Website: macys
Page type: gifting
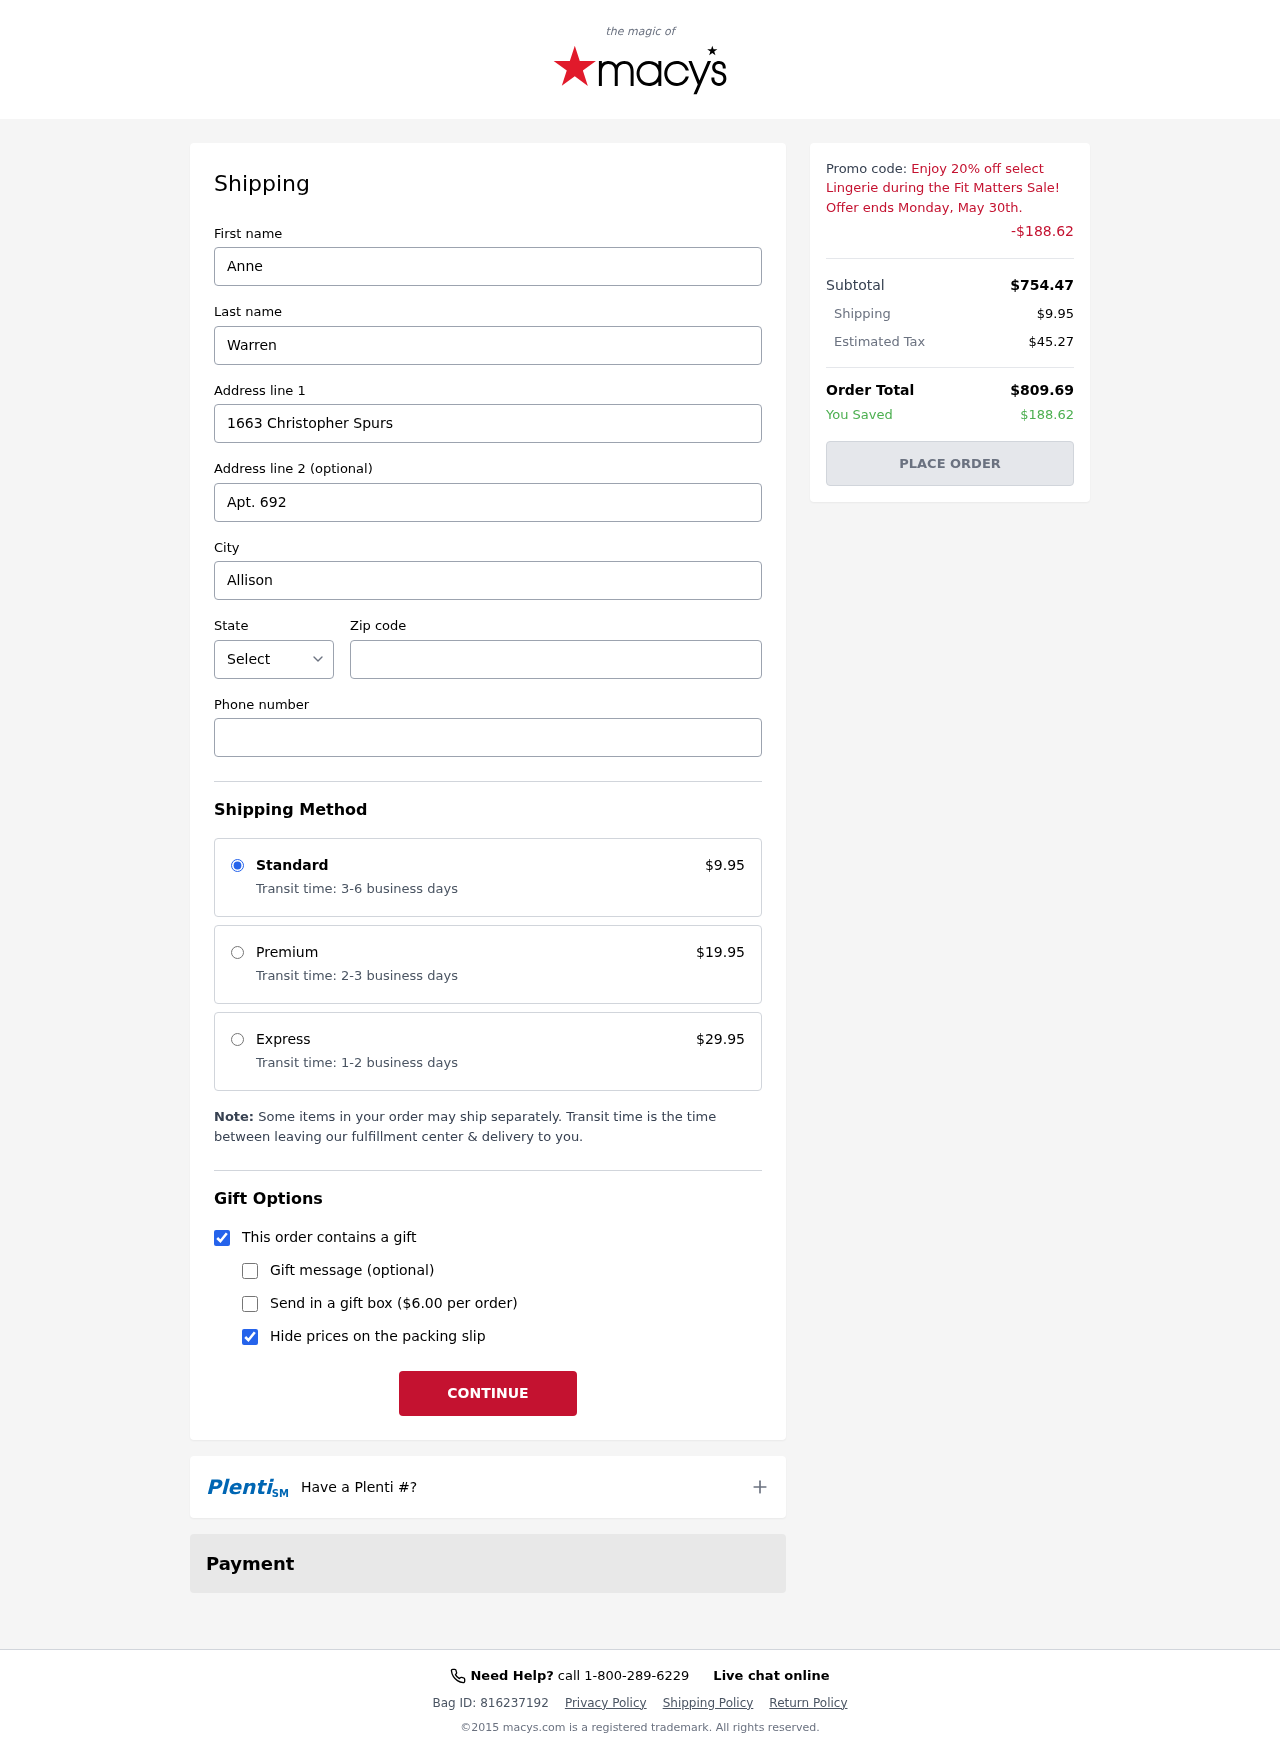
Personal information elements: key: PII_CITY
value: Allisonville
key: PII_FIRSTNAME
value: Anne
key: PII_LASTNAME
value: Warren
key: PII_PHONE
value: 4149141127
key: PII_POSTCODE
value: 43267
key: PII_STATE_ABBR
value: FL
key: PII_STREET
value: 1663 Christopher Spurs
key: PII_STREET2
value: Apt. 692
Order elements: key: ORDER_SHIPPING_COST
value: $9.95
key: ORDER_DISCOUNT
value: -$188.62
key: ORDER_SUBTOTAL
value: $754.47
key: ORDER_TAX
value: $45.27
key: ORDER_TOTAL
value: $809.69
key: ORDER_SAVINGS
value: $188.62